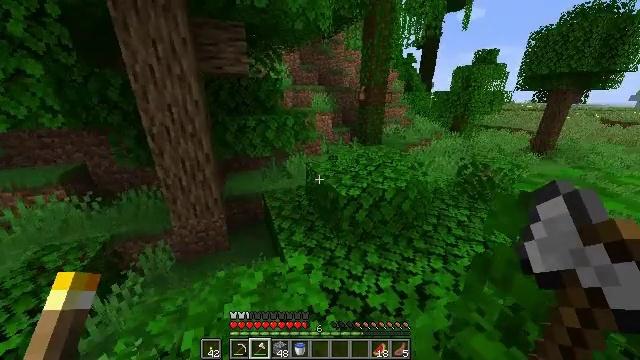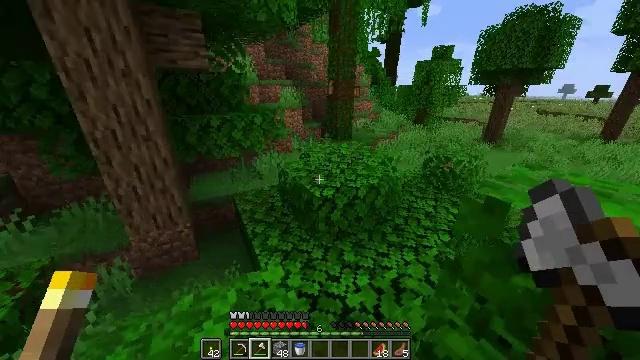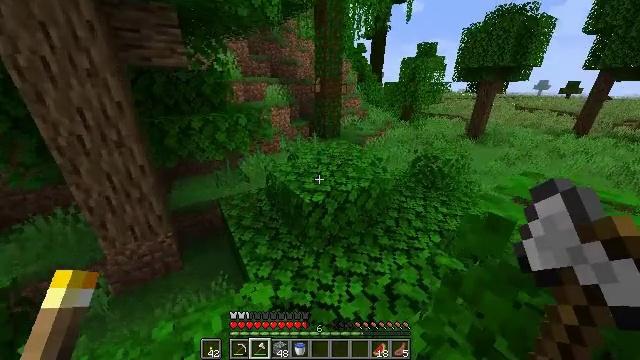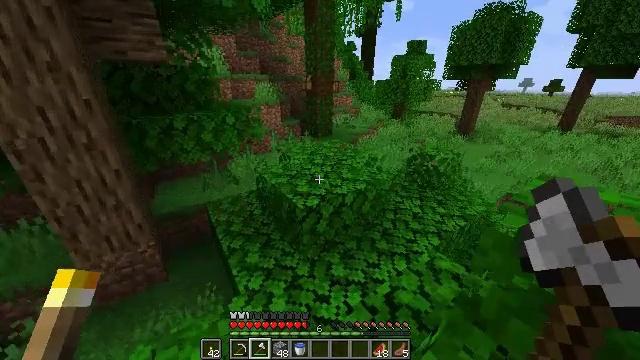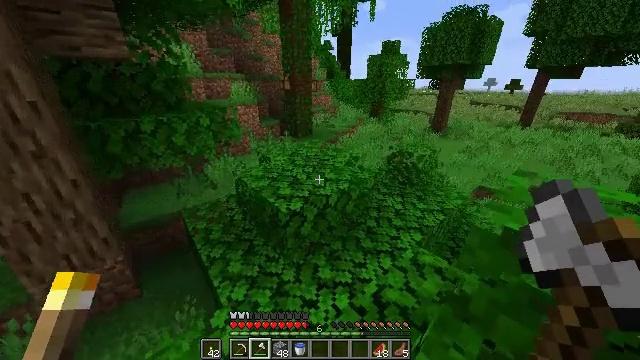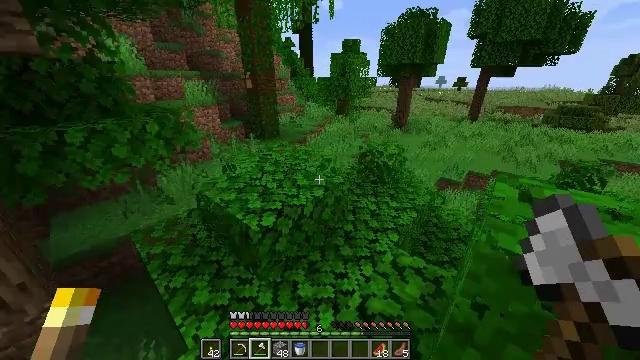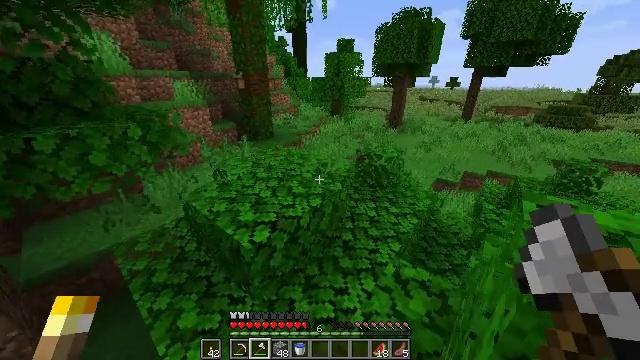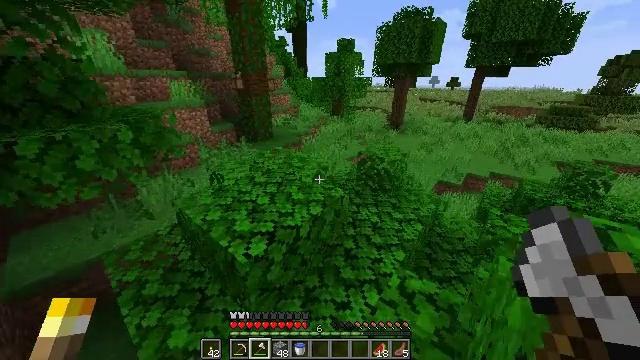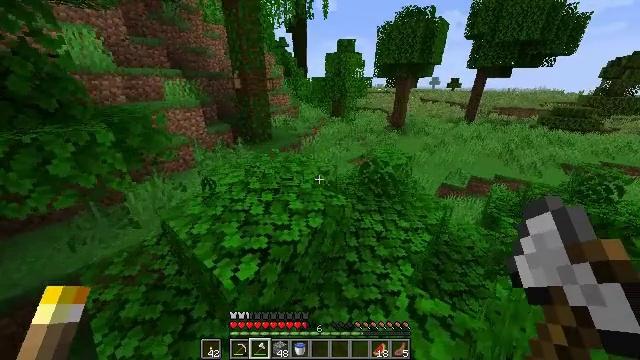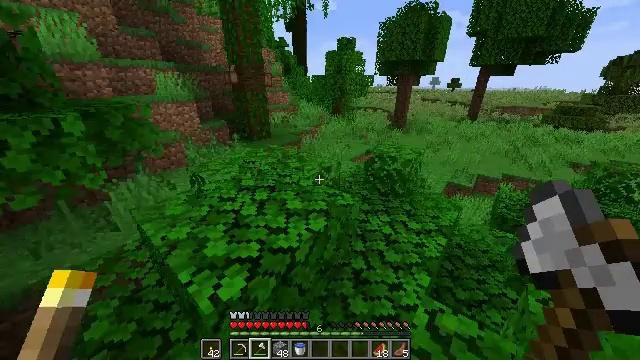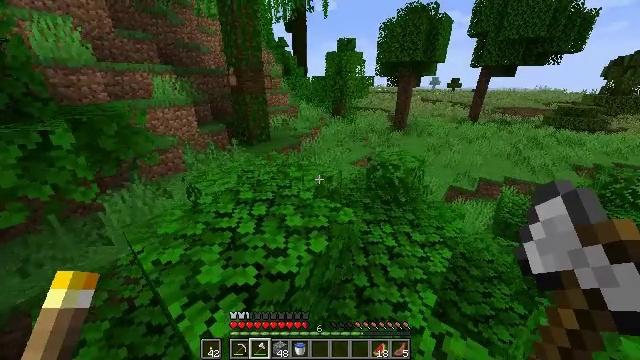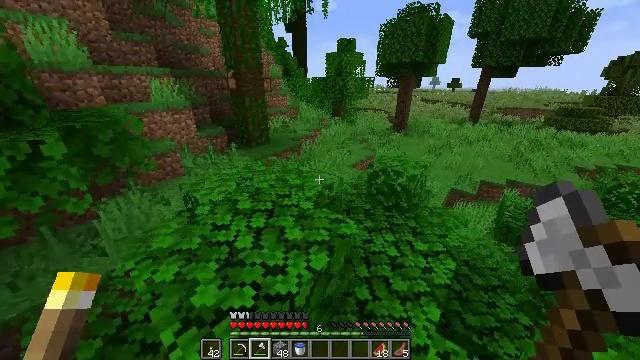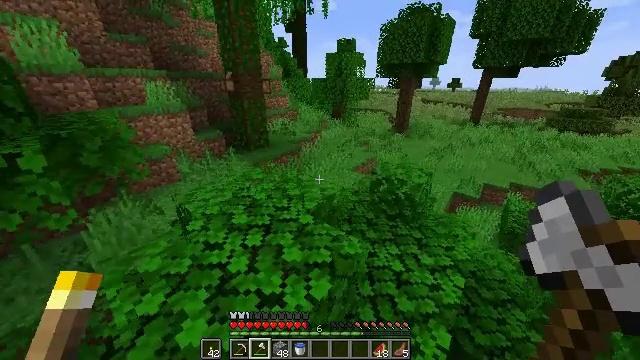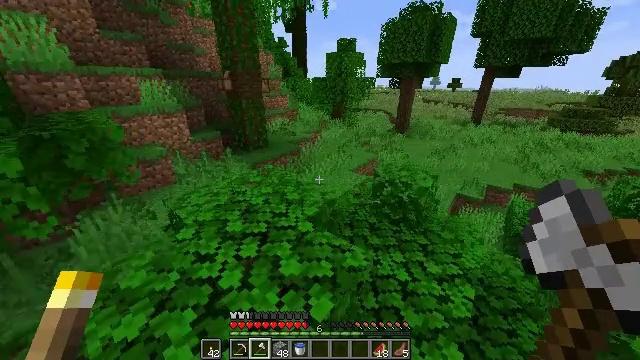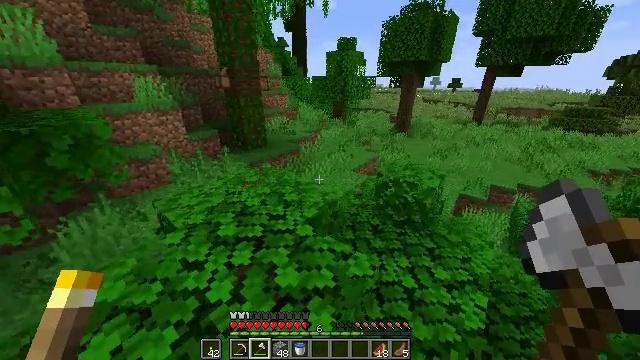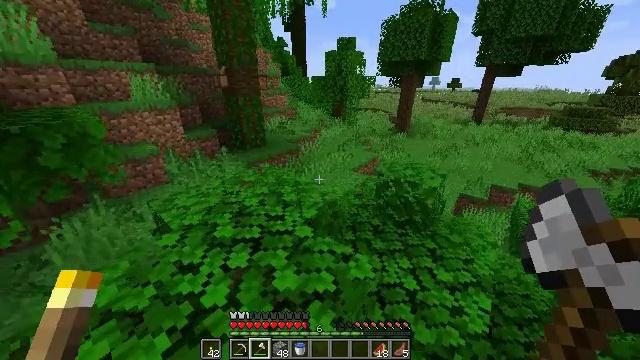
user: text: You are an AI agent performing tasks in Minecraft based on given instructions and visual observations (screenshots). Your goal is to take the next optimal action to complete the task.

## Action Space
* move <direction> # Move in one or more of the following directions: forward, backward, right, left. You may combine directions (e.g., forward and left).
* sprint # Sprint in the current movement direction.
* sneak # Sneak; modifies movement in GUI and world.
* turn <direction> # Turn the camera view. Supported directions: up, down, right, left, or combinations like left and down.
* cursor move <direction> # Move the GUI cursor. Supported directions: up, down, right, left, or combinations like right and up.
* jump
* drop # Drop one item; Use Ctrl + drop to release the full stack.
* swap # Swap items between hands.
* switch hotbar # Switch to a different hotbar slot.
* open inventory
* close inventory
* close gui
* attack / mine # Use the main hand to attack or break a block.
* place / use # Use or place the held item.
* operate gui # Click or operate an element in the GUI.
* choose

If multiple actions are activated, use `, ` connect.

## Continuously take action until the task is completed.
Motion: motion action
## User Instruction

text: Combat the chicken.
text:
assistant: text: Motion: move forward, sprint, turn right and down
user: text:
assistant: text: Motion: move forward, sprint, turn right
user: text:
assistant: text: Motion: move forward, sprint, turn right
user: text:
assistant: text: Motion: move forward, sprint, turn right
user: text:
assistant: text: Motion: move forward, sprint, turn right
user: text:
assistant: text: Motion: move forward, sprint, turn right
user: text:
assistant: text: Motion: move forward, sprint
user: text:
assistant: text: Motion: move forward, sprint
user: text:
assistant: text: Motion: move forward, sprint, jump
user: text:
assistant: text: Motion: move forward, sprint, jump
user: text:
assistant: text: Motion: move forward, sprint, jump
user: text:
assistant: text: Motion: move forward, sprint, jump
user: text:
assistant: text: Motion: move forward, sprint, jump
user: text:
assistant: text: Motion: move forward, sprint, jump
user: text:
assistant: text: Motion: move forward, sprint, jump
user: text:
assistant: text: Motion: move forward, sprint, turn right, jump
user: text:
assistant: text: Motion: move forward, sprint, turn right, jump
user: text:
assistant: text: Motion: move forward, sprint, turn right, jump
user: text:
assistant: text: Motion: move forward, sprint, turn right, jump
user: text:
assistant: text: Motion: move forward, sprint, turn right
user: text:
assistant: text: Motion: move forward, sprint
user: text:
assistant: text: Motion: move forward, sprint
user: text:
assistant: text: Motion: move forward, sprint, jump
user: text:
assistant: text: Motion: move forward, sprint, jump
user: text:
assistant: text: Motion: move forward, sprint, jump
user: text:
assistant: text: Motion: move forward, sprint, jump
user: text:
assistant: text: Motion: move forward, sprint, turn right, jump
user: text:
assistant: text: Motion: move forward, sprint, turn right, jump
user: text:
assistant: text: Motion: move forward, sprint, turn right, jump
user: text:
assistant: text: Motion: move forward, sprint, turn right, jump